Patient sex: F
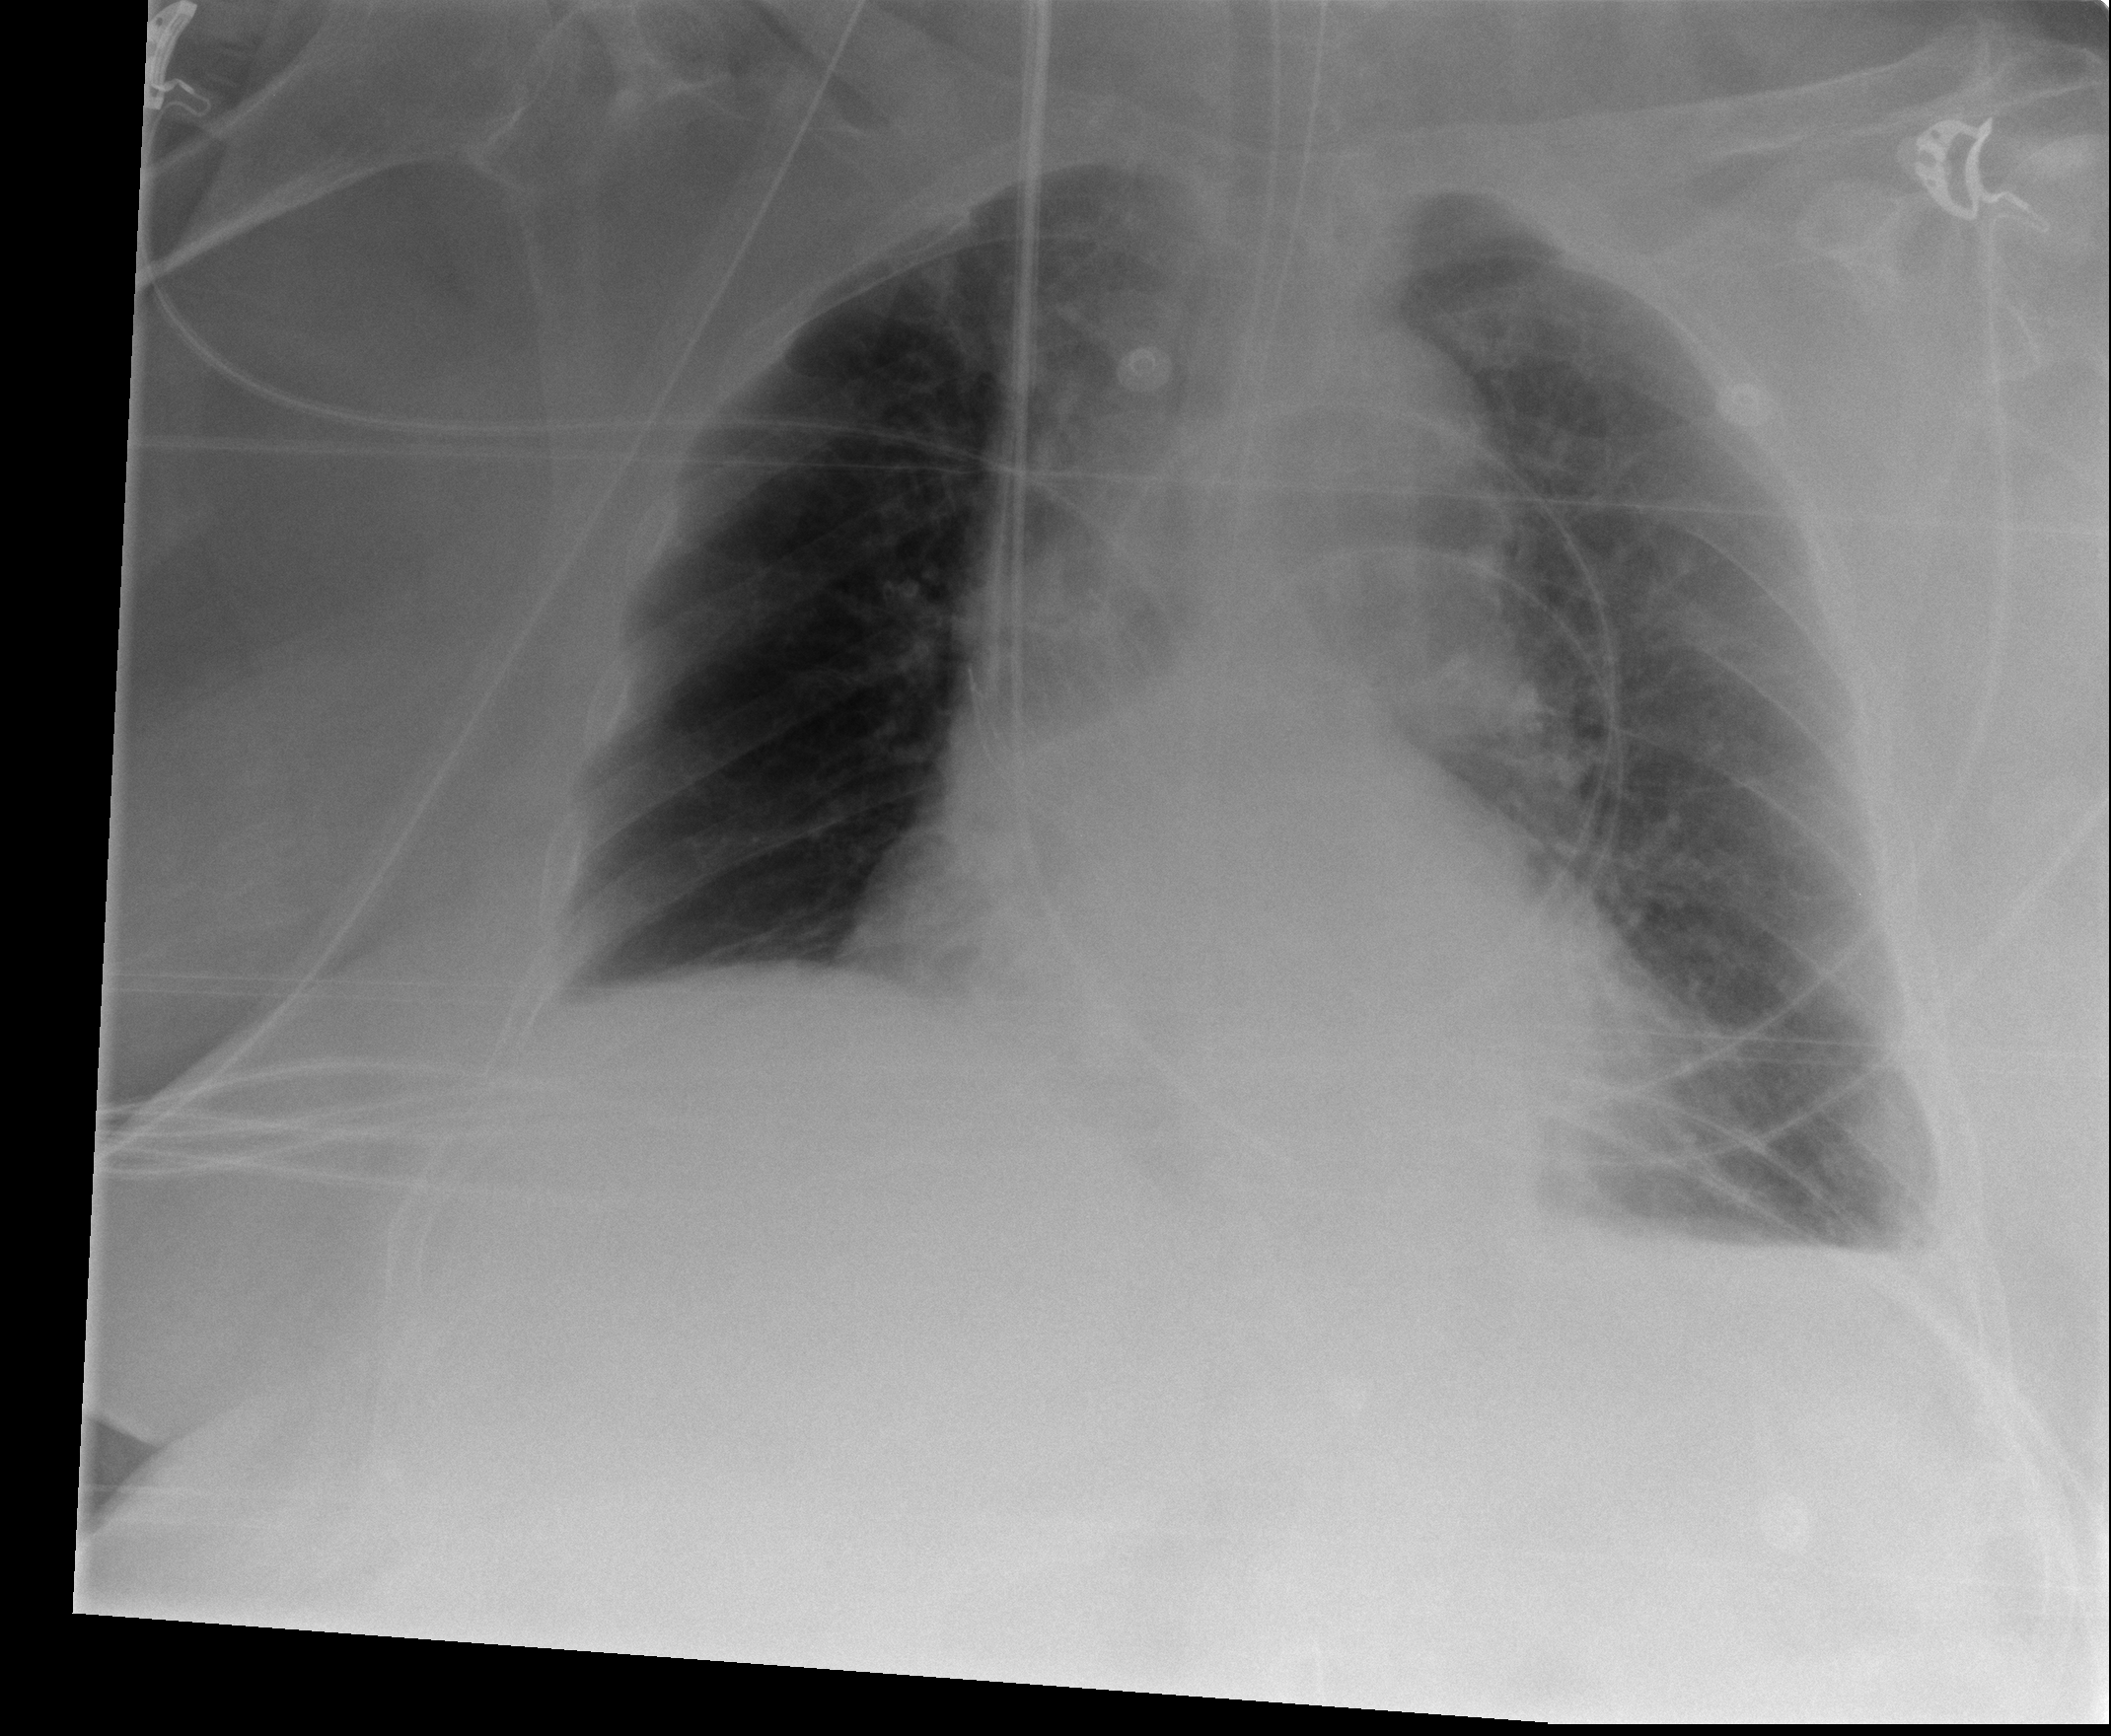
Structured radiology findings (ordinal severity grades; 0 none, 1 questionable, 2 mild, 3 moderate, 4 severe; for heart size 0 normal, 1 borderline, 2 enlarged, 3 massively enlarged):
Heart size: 2
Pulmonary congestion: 0
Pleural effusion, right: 0
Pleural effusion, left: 2
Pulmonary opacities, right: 0
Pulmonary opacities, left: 0
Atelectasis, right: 0
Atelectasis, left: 0